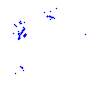
Particle: pion